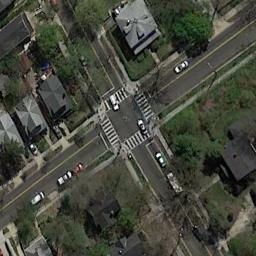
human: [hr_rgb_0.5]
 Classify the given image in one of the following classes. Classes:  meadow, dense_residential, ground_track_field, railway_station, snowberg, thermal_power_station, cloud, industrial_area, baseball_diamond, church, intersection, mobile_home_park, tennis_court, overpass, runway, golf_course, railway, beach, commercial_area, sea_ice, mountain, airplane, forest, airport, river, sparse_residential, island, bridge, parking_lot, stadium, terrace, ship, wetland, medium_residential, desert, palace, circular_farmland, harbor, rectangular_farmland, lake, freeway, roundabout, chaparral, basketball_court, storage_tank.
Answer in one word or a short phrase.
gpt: intersection